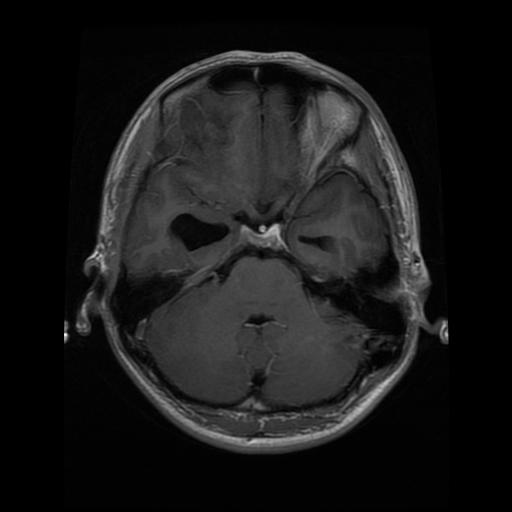
Label: glioma